Question: What configuration is mentioned?
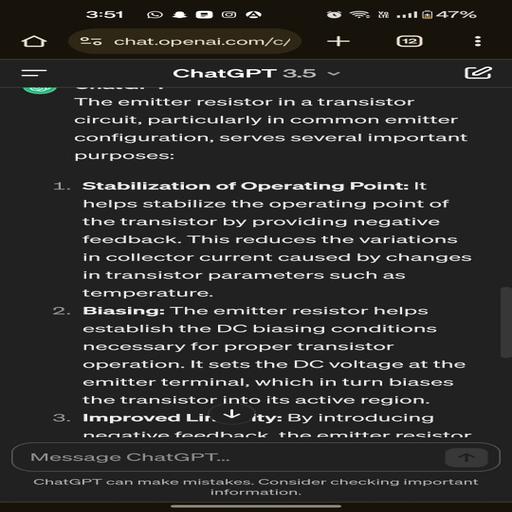
Answer: Common emitter